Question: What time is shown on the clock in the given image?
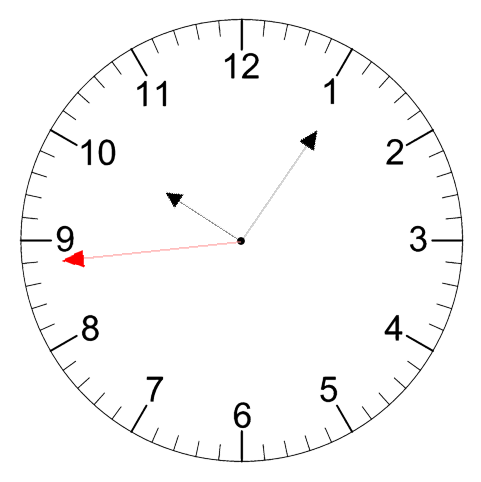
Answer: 10:05:44